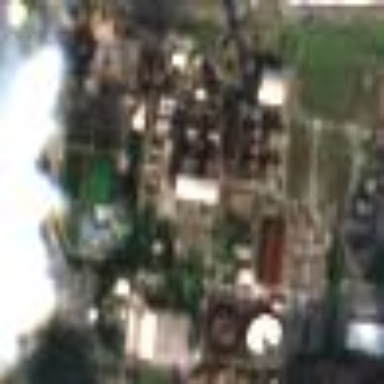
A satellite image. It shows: Industrial area with power plant.